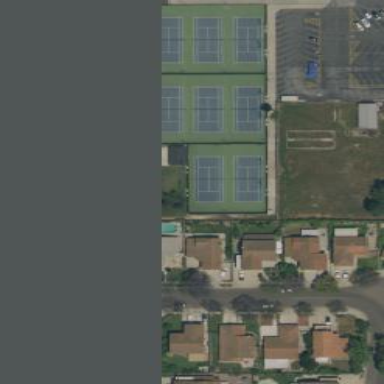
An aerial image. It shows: Tennis court in leisure pitch.